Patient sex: M
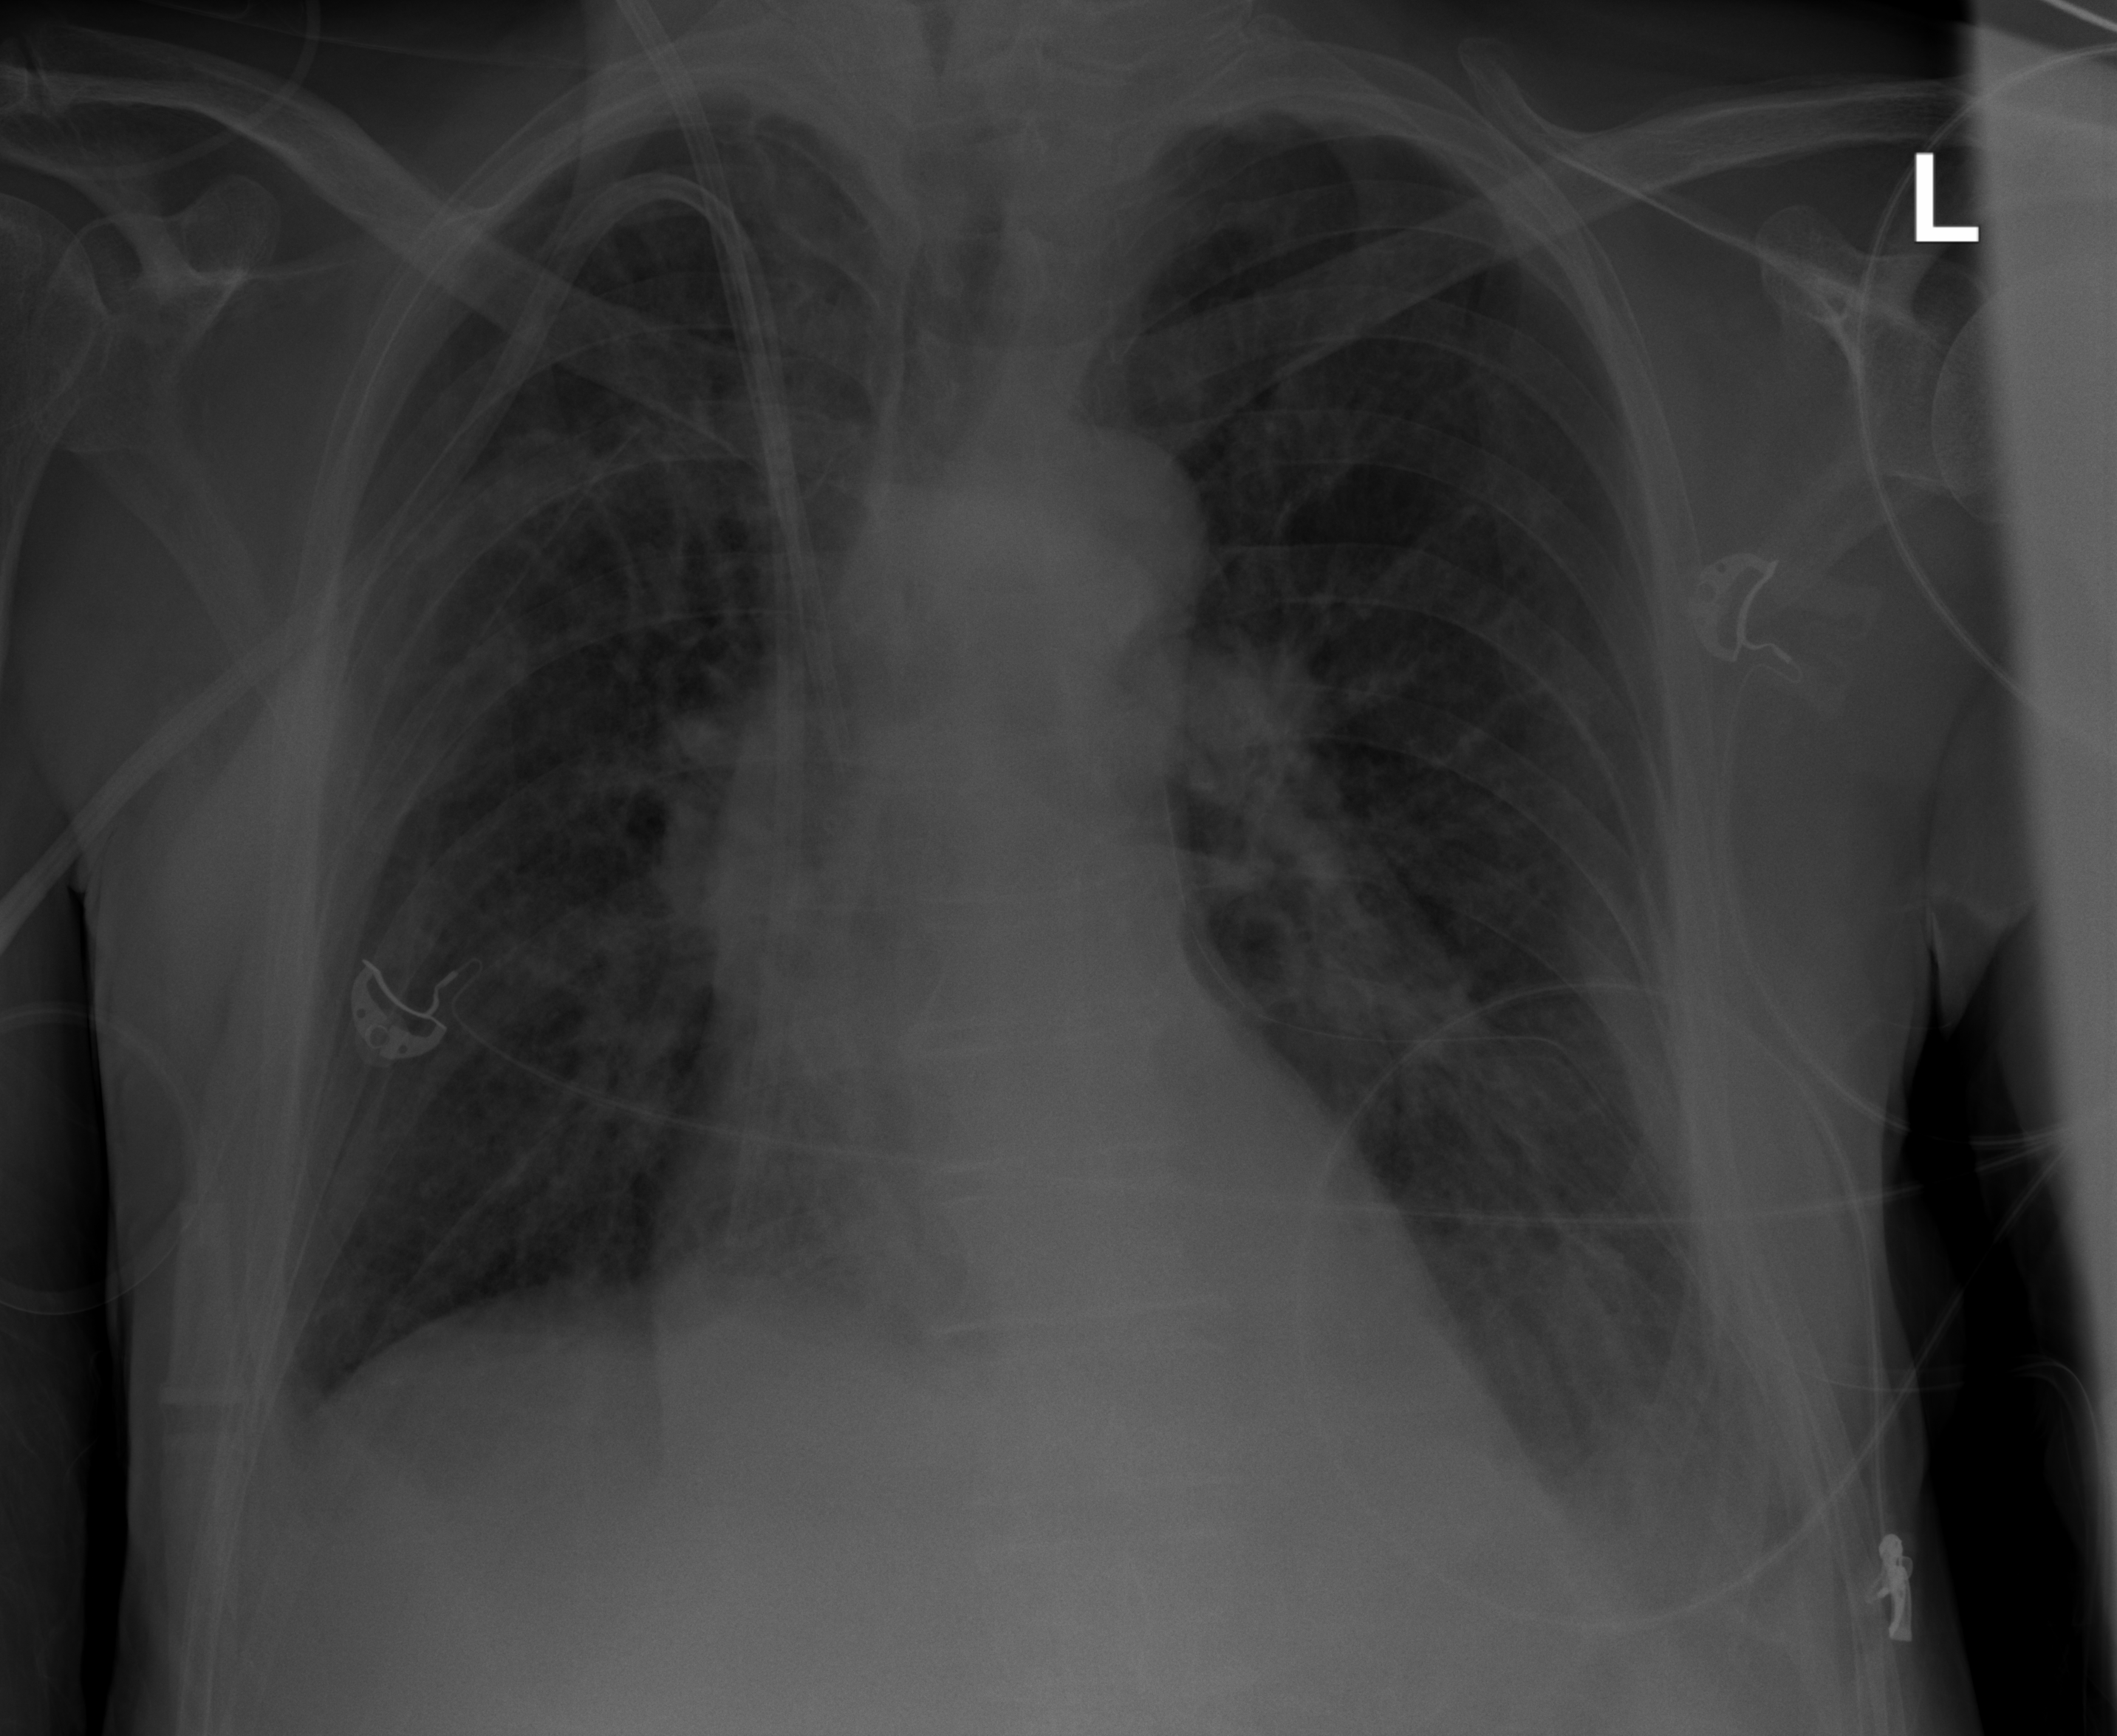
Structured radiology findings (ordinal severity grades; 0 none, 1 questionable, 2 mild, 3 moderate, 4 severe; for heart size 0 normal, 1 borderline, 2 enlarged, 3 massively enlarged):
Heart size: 0
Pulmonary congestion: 2
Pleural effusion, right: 2
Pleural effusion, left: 2
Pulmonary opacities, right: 0
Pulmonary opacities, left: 0
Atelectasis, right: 0
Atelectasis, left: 0